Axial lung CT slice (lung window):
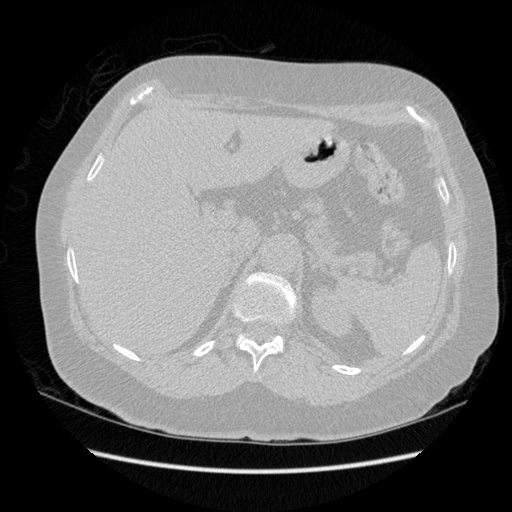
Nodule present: no